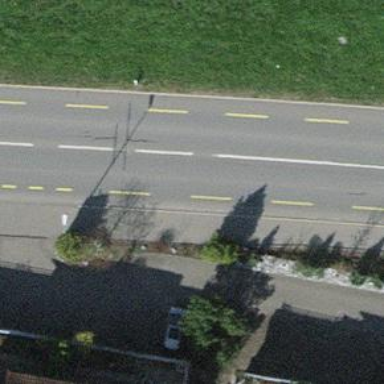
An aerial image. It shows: Primary highway with asphalt surface and lanes for cycling on both sides.